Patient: sex M, age 58
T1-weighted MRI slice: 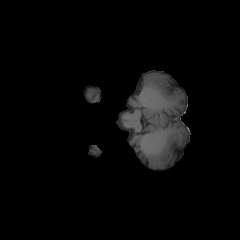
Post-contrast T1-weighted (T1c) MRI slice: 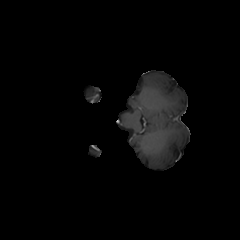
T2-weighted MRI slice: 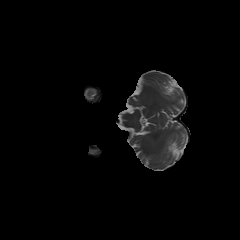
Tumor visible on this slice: no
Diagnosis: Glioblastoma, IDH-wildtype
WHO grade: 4